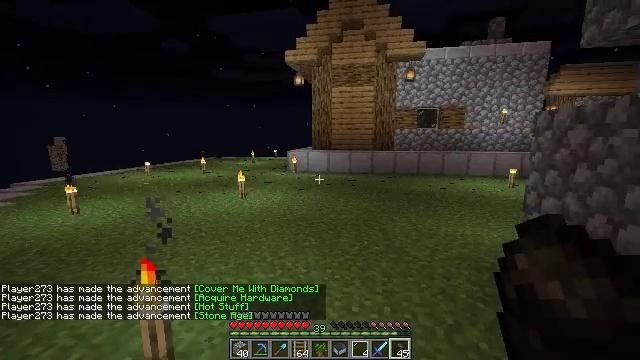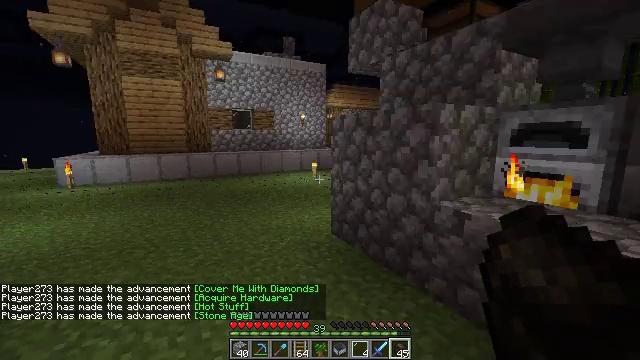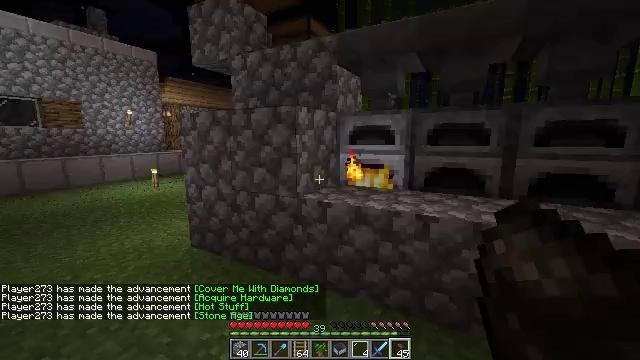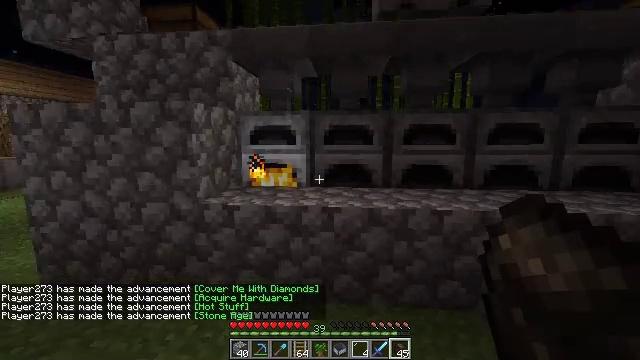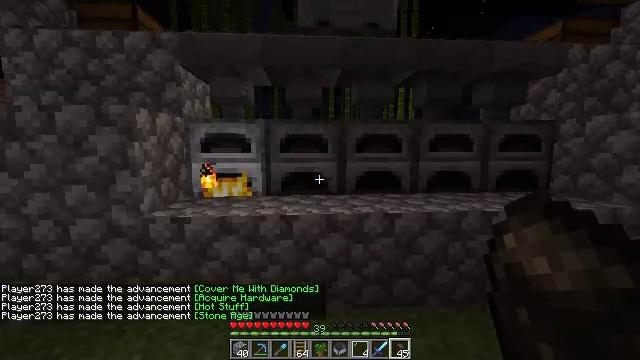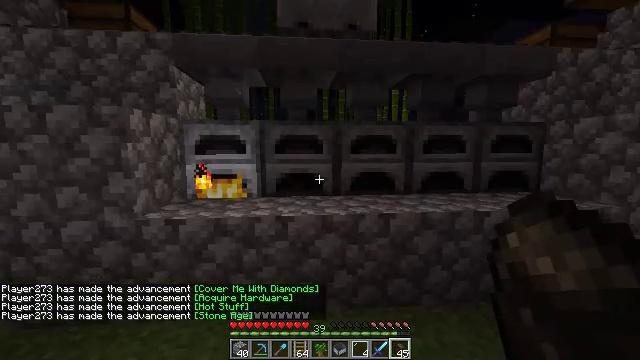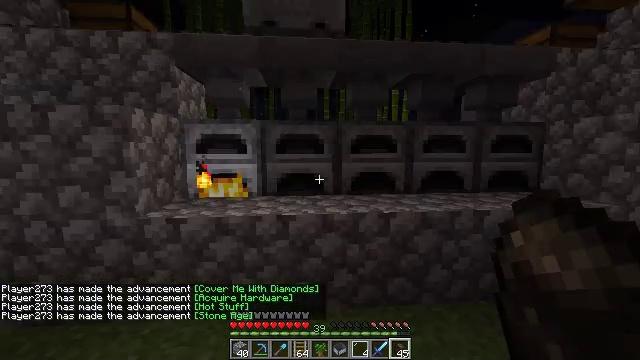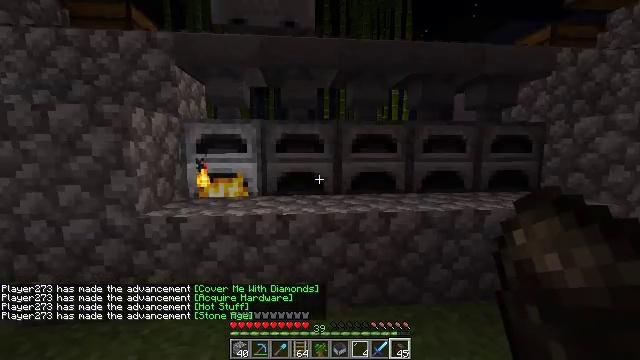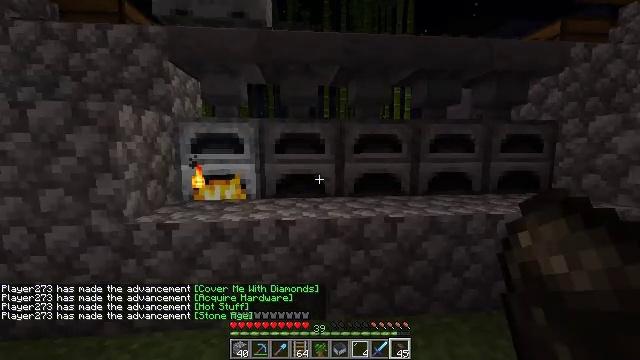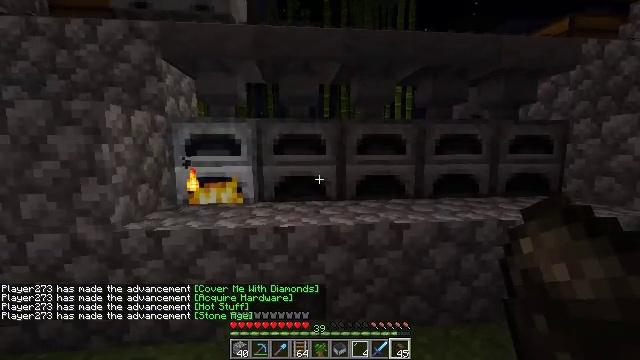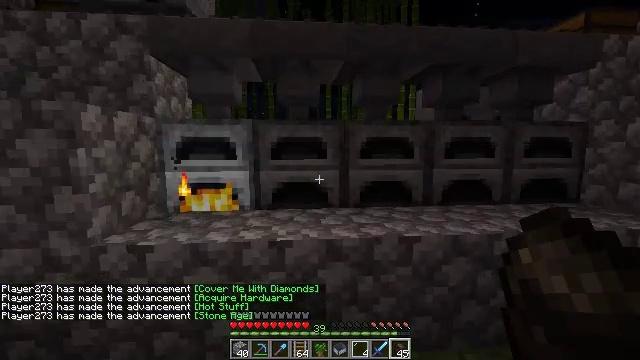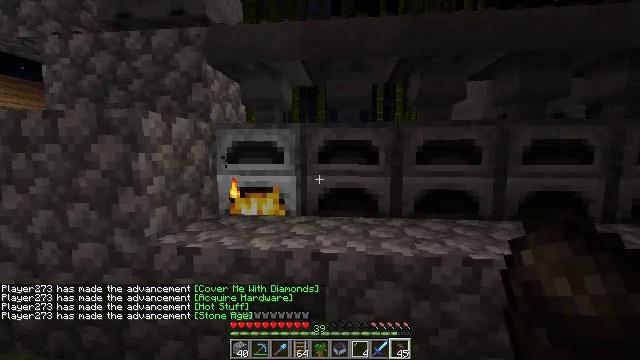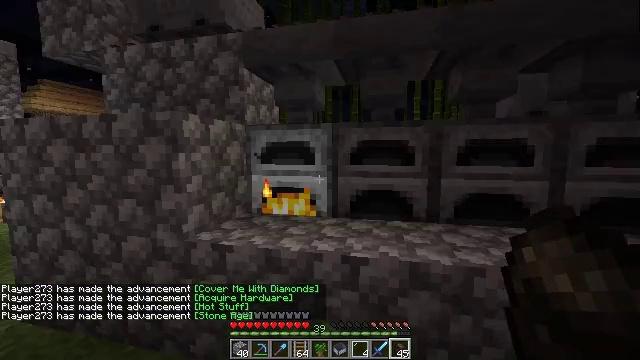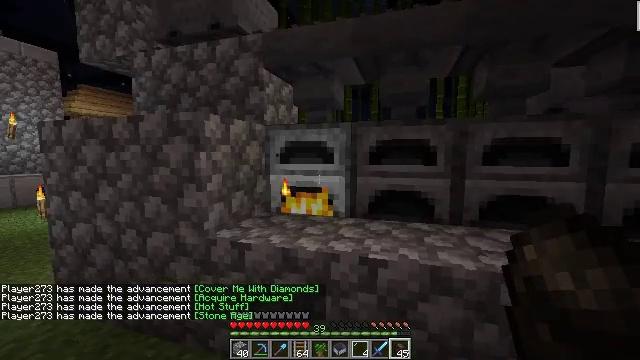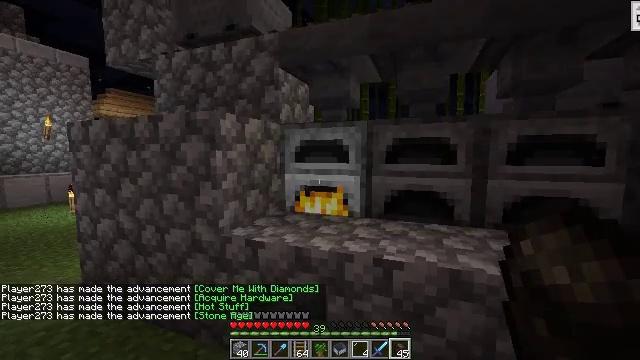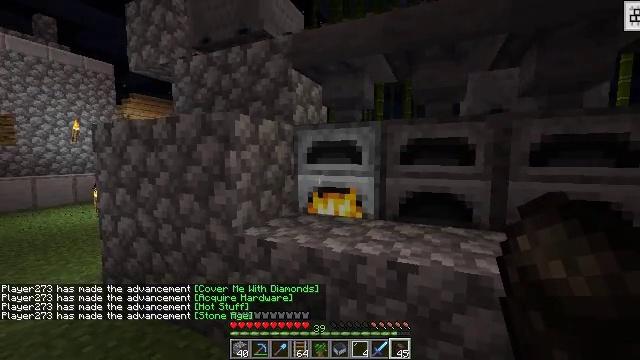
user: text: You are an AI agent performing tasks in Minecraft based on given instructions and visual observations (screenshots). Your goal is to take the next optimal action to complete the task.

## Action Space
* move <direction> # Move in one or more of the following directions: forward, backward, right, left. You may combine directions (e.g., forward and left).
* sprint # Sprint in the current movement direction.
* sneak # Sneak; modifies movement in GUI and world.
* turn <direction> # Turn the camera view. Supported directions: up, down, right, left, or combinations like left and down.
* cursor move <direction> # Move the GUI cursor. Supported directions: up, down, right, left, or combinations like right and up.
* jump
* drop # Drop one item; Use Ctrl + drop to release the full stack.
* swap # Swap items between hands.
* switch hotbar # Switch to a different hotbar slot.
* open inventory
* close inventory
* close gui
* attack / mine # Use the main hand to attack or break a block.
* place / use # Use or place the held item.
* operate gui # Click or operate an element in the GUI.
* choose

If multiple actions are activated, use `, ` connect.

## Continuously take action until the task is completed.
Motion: motion action
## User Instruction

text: craft item air
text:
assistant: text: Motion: move forward and move left, turn right
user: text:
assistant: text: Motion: turn right
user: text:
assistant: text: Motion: turn right
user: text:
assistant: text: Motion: turn right and up
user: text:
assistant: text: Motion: turn right
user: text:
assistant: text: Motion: no_op
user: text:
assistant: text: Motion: move forward
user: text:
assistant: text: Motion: move forward
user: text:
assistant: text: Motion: move forward
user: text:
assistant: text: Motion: move forward
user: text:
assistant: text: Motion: turn left
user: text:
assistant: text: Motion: turn left
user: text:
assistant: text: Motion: turn left
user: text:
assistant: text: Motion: turn left
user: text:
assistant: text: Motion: turn left
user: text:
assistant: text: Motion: no_op
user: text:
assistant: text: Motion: use / place
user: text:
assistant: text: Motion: use / place
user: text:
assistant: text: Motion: use / place
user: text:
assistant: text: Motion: no_op
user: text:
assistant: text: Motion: no_op
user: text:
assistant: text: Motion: open gui
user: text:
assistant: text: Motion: no_op
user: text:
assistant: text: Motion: no_op
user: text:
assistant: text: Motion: no_op
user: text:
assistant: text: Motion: no_op
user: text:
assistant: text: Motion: no_op
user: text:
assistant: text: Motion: no_op
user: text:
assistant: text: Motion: cursor move right
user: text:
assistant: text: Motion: cursor move right